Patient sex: M
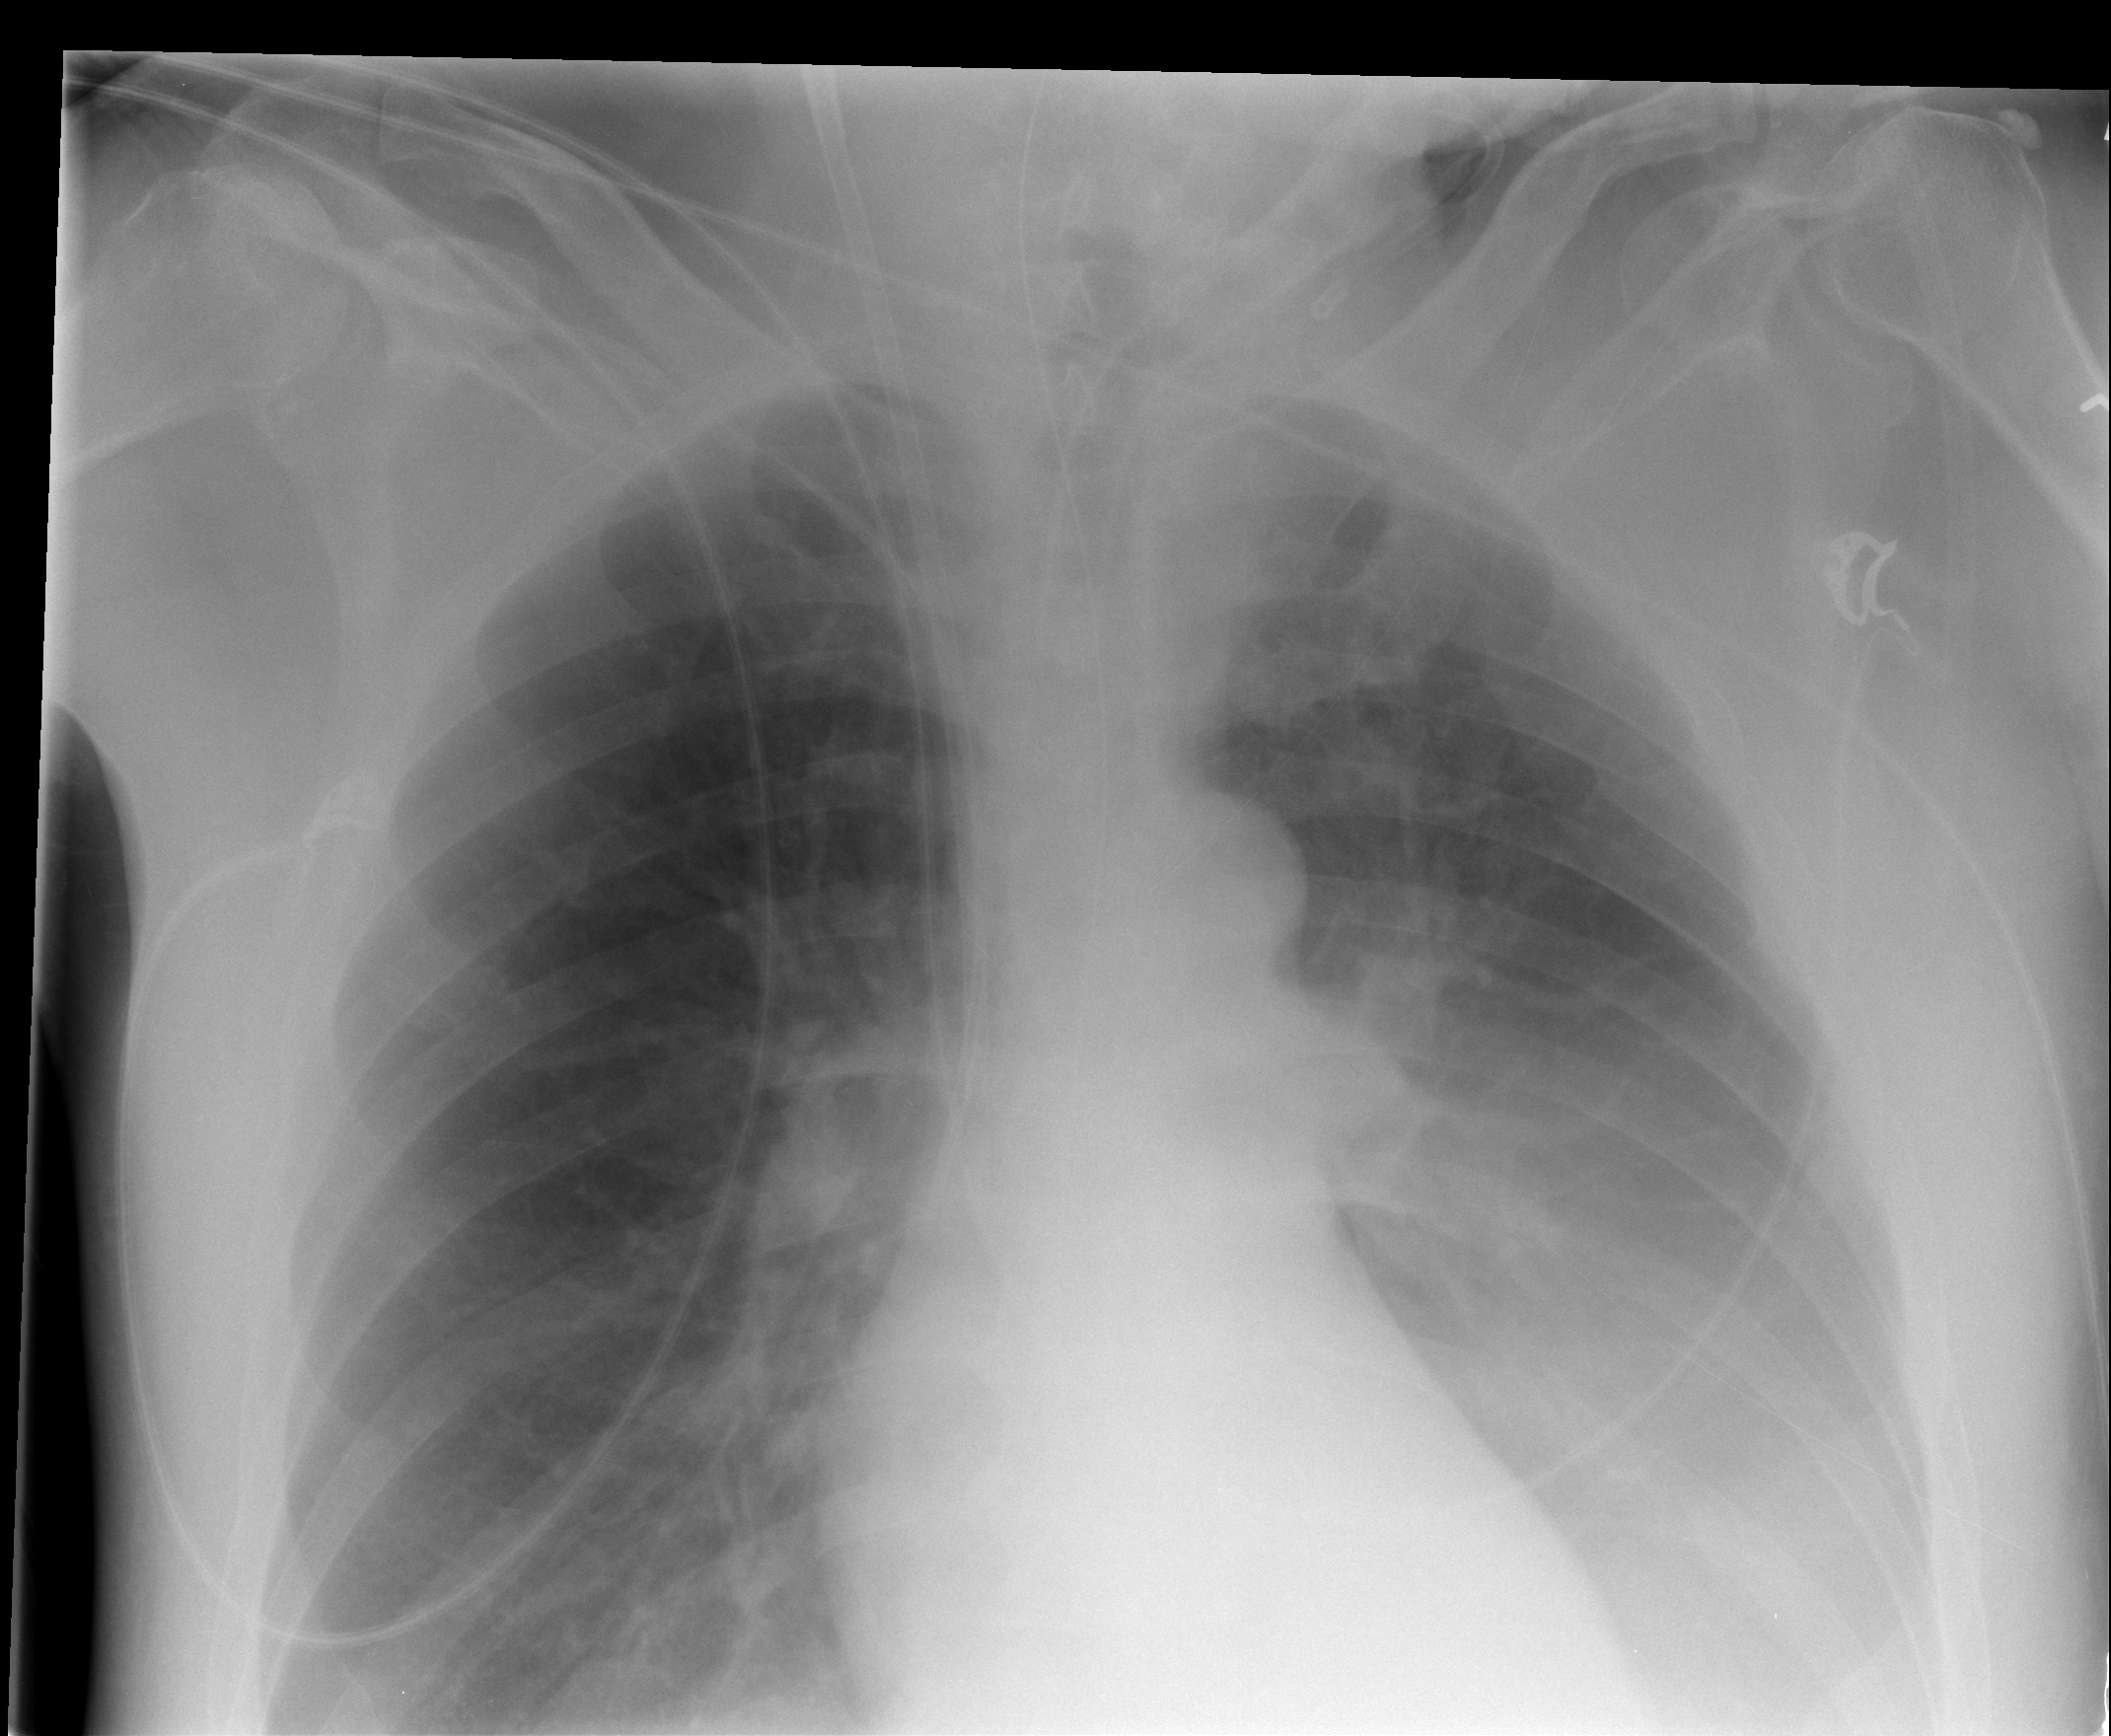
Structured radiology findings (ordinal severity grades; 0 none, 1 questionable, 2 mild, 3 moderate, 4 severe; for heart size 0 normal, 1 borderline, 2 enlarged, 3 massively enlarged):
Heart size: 0
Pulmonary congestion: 0
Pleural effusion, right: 0
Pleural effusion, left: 3
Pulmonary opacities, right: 0
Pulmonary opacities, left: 0
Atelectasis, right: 0
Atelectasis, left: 3